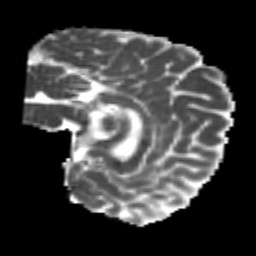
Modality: MD
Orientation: sagittal
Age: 25
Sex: male
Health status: healthy
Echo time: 0.074 s